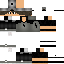
A male human skin with dark skin, wearing brown long hair dressed in a blue hoodie and black pants, featuring a closed mouth.